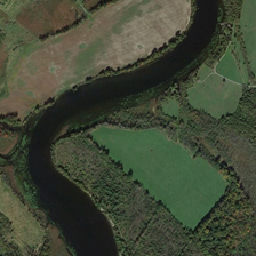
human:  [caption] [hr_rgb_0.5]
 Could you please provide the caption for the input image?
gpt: The saddle shaped river runs across the land with a few trees and farmland on it.

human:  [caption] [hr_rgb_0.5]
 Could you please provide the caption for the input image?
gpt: The saddle shaped river stretch is crossing the land and parts of trees and farmlands.

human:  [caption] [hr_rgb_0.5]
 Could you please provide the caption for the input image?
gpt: the saddle-shaped stretch of river is through the earth with pieces of trees and agricultural land.

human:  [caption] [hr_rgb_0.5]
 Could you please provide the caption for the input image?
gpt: Trees and data of saddle cross

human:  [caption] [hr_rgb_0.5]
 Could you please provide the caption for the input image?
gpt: this curved black river goes through those bareland and farmland on the banks .